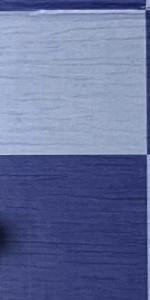
Label: Empty